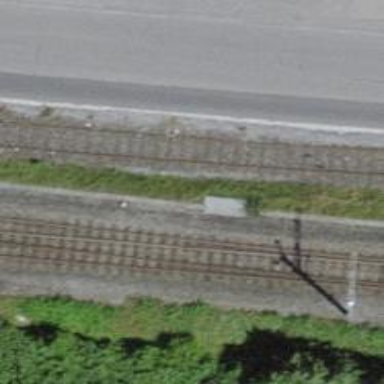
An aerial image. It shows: Disused railway yard.